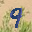
Label: 9